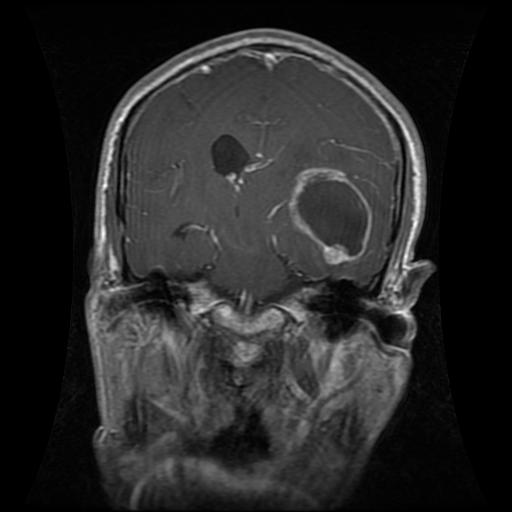
Label: glioma